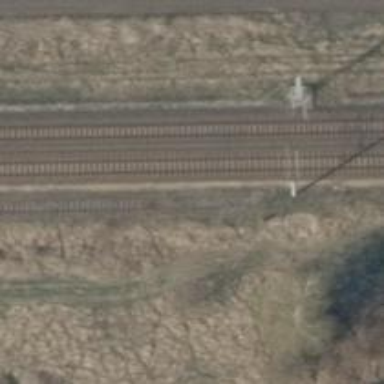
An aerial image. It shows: Abandoned railway siding.